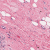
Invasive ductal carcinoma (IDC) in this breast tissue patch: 0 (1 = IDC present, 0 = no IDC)